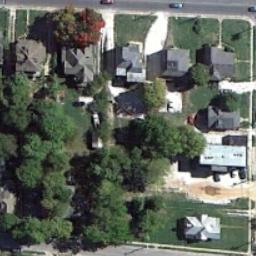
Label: medium_residential